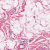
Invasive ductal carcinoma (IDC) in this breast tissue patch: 0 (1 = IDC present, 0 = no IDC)